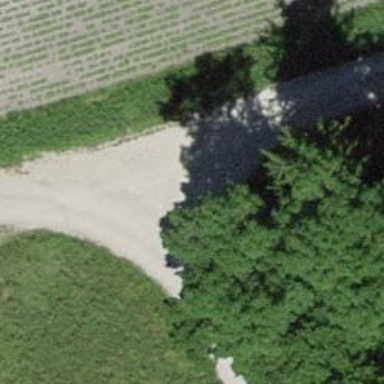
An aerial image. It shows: Track with grade 2 gravel surface.